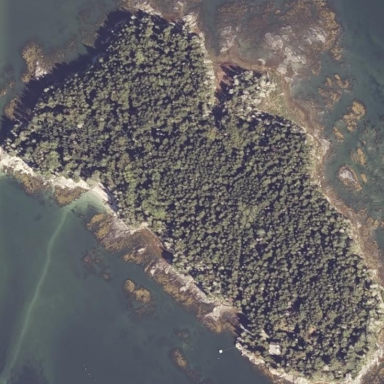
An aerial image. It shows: Island with natural coastline.